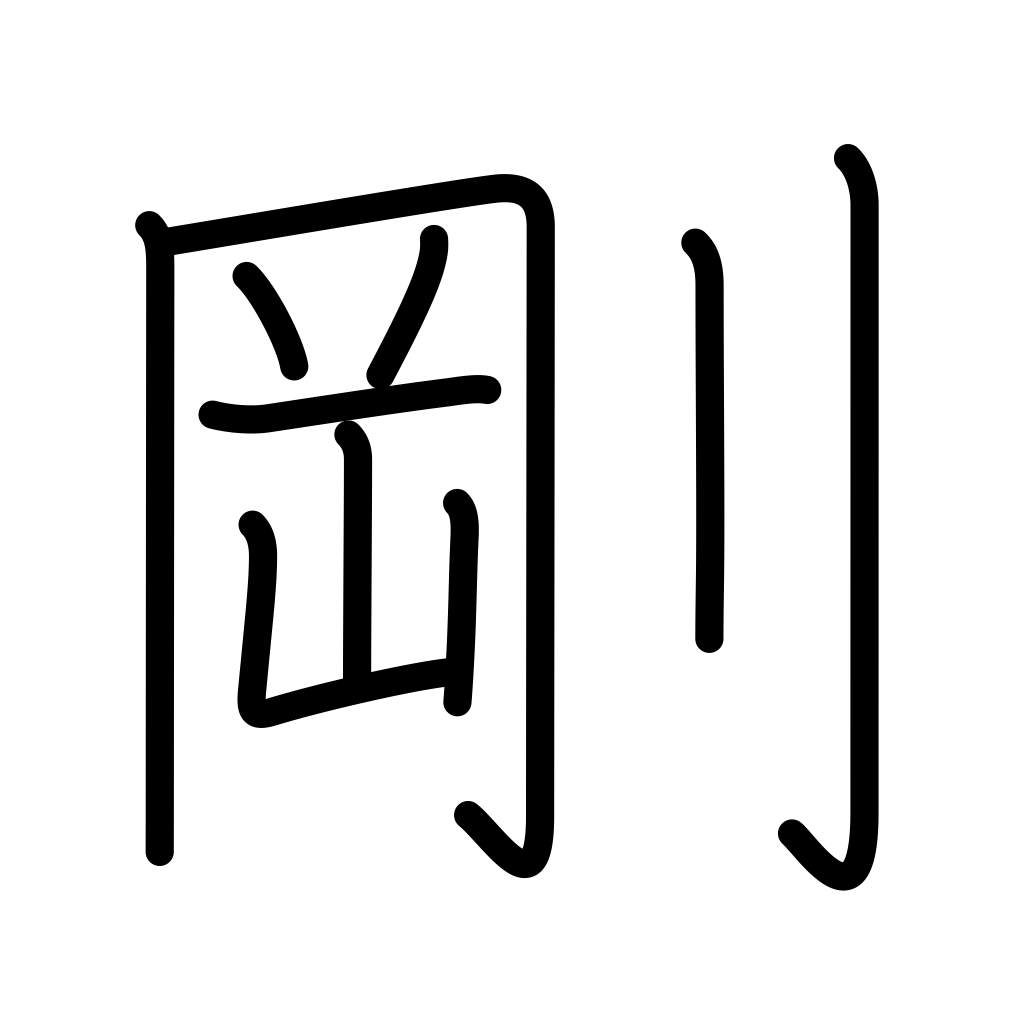
Meaning: sturdy, strength